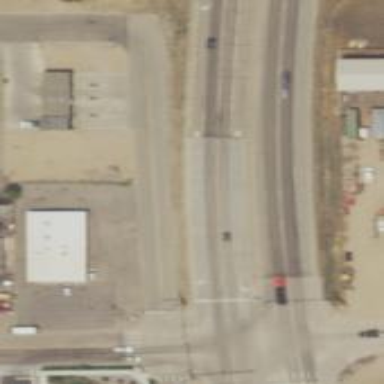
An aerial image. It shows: Asphalt highway with grade1 tracktype. It is expressway.